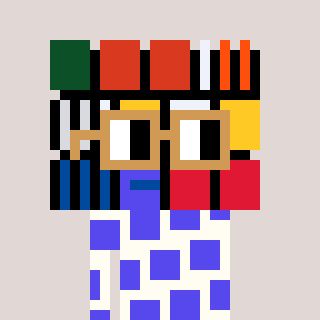
a pixel art character with square brown glasses, a abstract-shaped head and a grayscale-colored body on a warm background